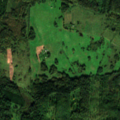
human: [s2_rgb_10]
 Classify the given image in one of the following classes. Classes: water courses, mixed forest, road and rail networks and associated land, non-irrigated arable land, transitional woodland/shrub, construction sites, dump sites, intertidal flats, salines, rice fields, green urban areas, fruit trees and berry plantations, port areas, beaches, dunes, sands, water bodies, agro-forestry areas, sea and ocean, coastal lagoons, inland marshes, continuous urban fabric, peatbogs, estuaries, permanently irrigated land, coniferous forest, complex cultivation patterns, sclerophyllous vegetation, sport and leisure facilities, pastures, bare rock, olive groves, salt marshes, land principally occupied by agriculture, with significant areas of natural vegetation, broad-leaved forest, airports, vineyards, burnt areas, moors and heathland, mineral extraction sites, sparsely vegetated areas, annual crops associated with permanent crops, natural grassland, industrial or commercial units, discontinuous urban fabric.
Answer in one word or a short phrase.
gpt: complex cultivation patterns, land principally occupied by agriculture, with significant areas of natural vegetation, broad-leaved forest, mixed forest